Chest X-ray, AP view. Patient: 47 years old, sex F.
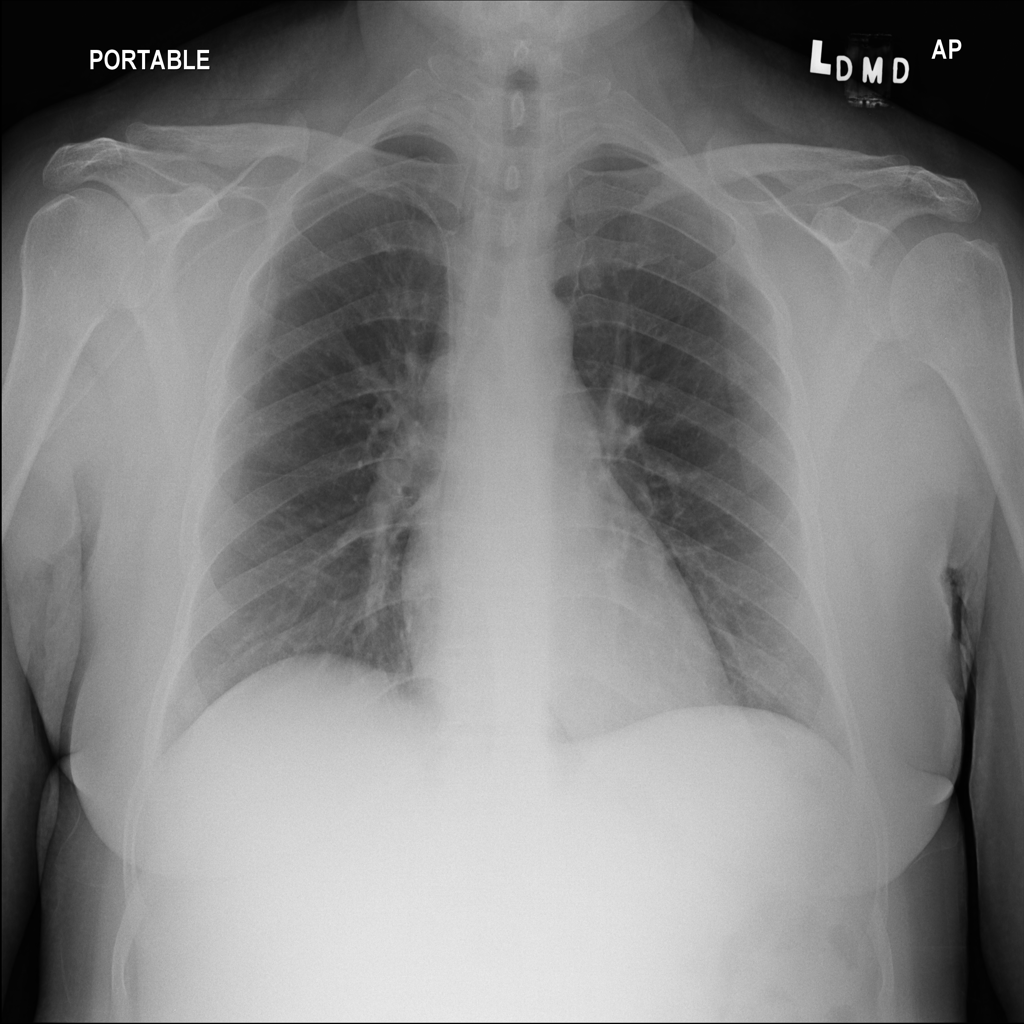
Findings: No Finding